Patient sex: F
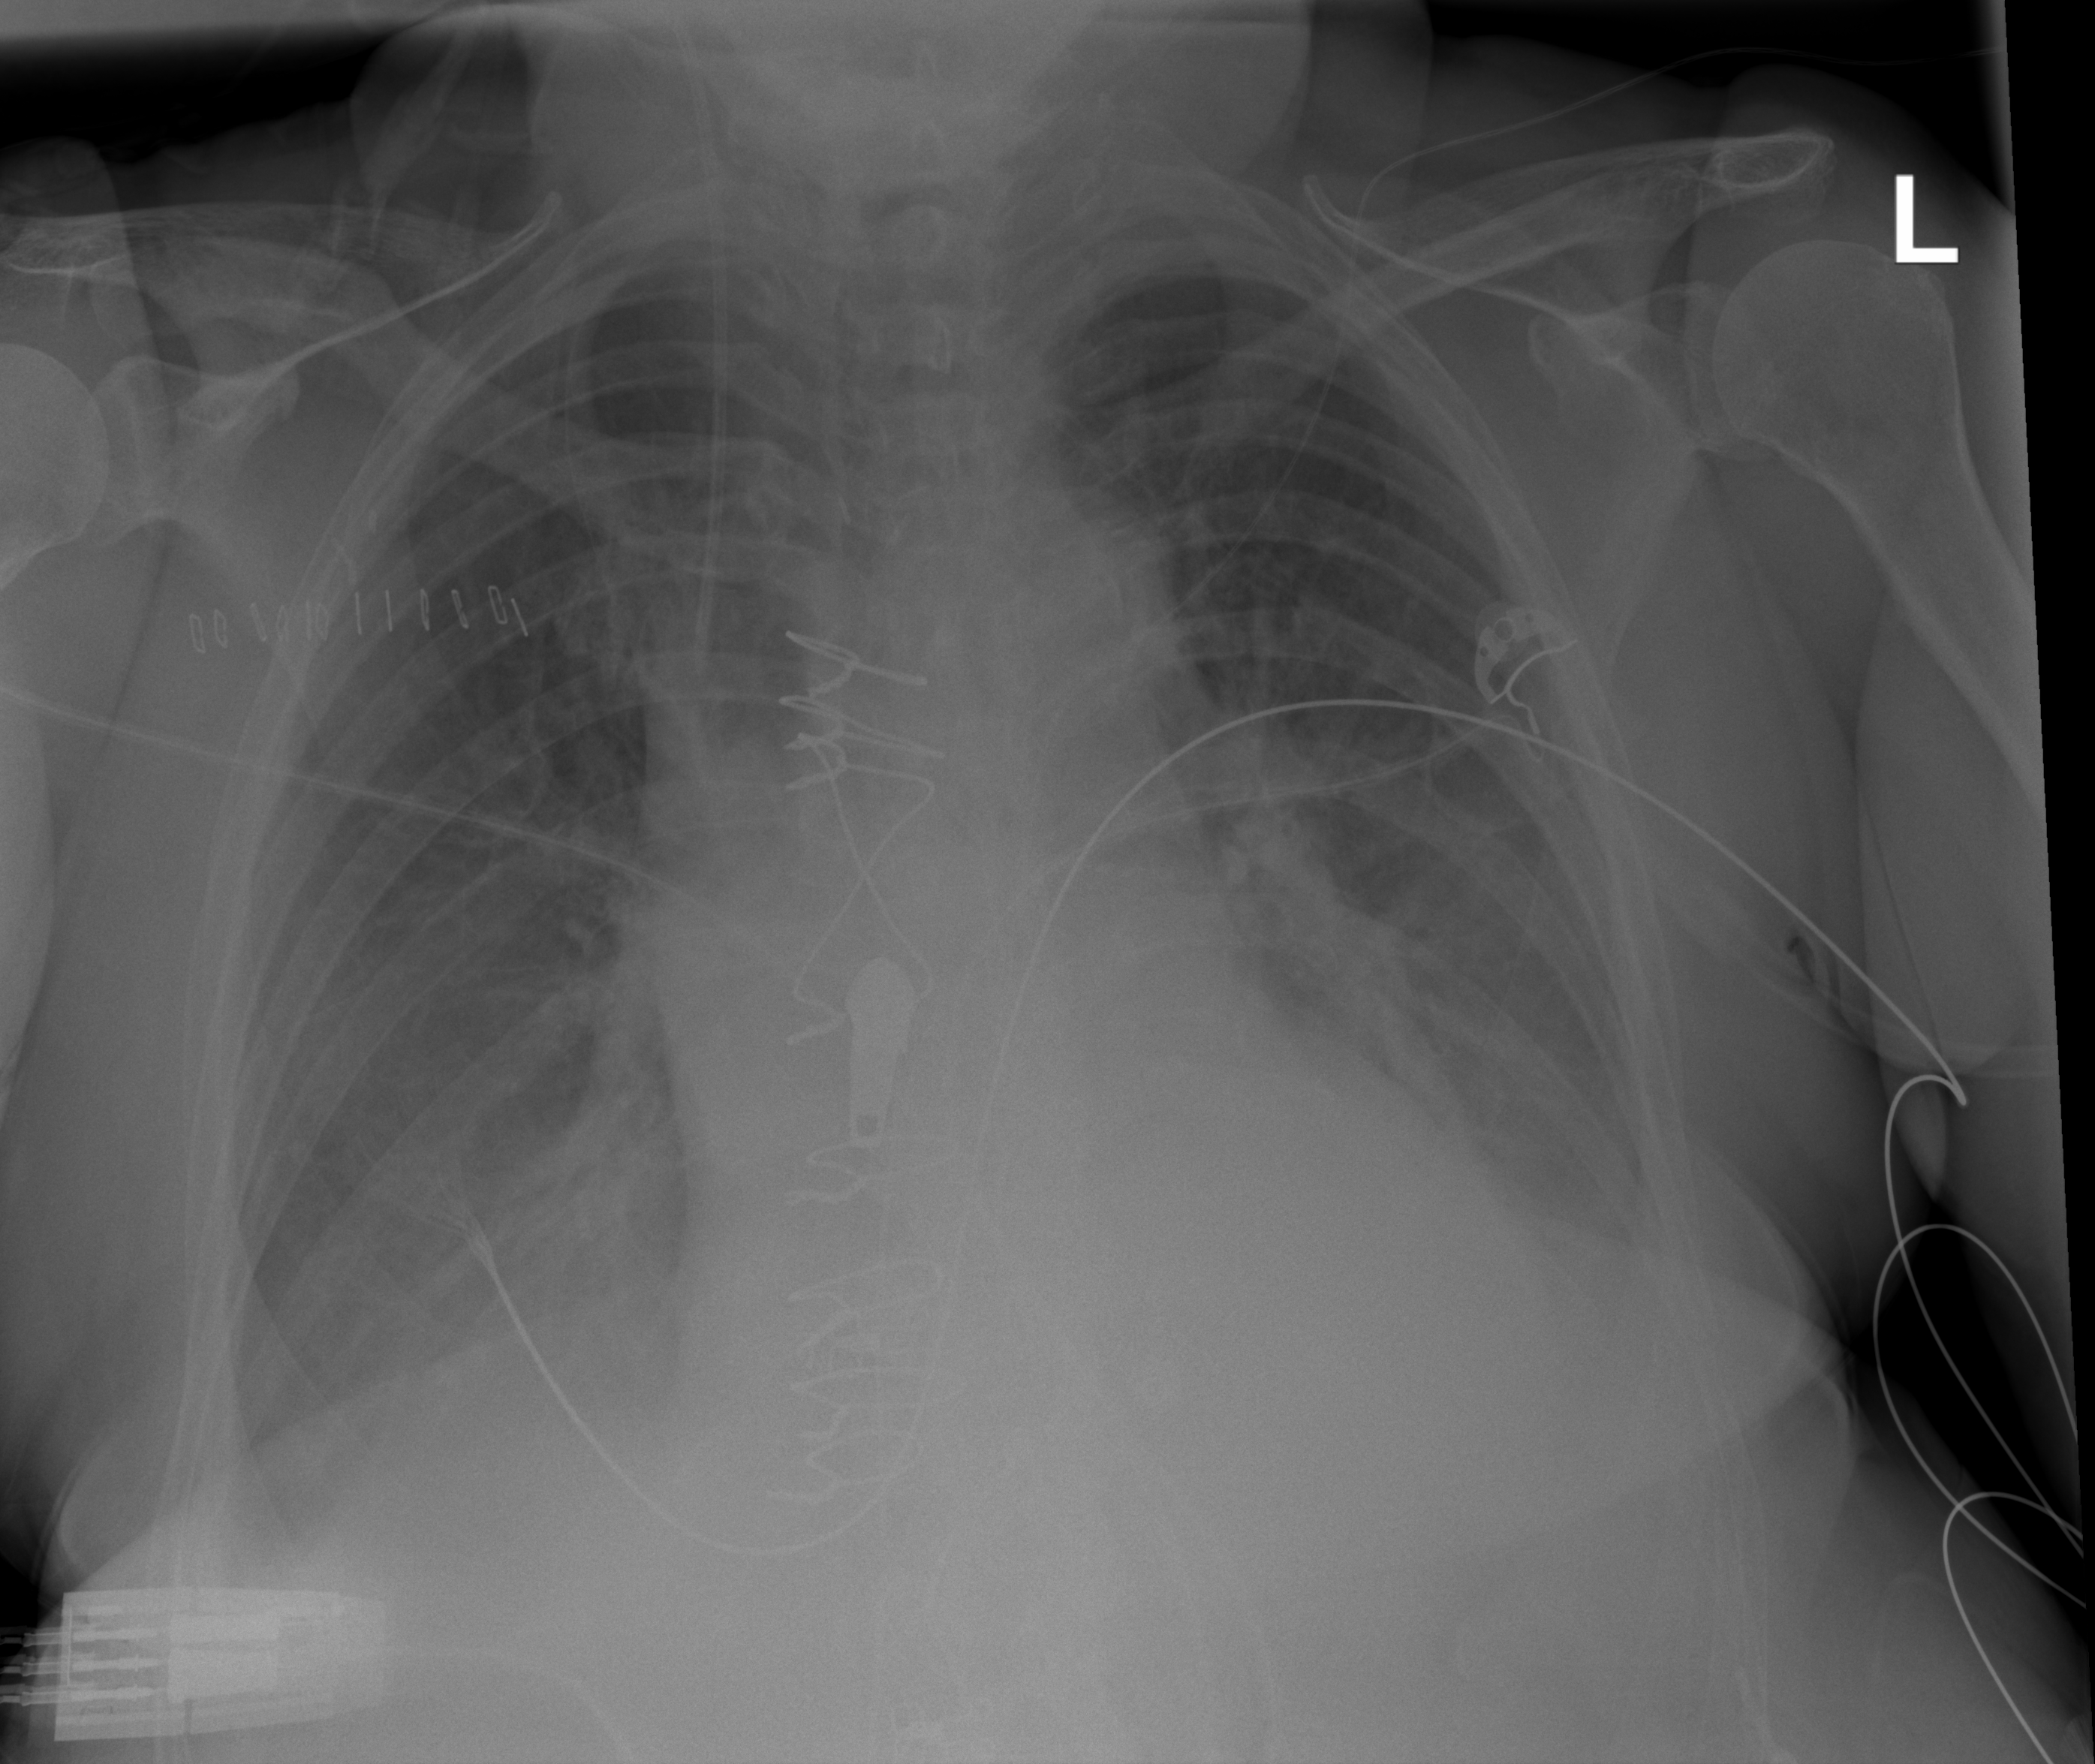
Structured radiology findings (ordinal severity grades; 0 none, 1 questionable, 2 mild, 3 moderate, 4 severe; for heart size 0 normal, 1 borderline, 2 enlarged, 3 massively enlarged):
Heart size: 2
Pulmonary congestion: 2
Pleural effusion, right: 1
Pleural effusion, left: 1
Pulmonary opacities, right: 2
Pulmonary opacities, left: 1
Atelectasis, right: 2
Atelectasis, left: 2